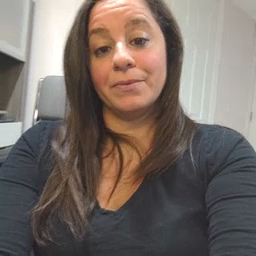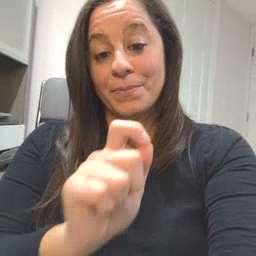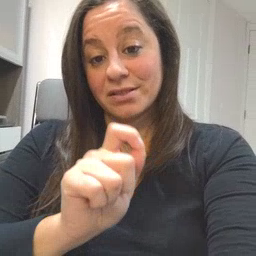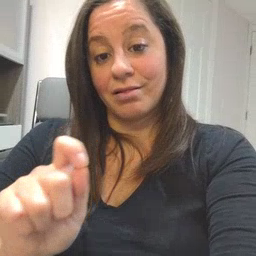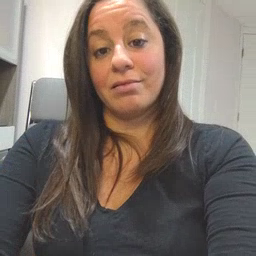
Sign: pencil